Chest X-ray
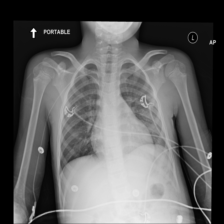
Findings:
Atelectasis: negative
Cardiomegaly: negative
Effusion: negative
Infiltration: negative
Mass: negative
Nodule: negative
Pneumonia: negative
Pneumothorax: negative
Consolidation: negative
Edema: negative
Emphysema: negative
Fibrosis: negative
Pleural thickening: negative
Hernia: negative